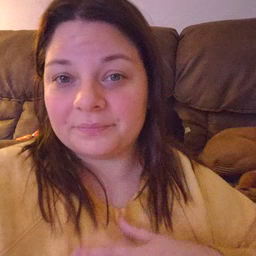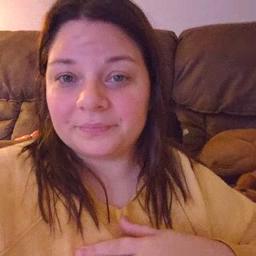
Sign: donkey